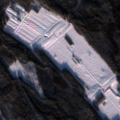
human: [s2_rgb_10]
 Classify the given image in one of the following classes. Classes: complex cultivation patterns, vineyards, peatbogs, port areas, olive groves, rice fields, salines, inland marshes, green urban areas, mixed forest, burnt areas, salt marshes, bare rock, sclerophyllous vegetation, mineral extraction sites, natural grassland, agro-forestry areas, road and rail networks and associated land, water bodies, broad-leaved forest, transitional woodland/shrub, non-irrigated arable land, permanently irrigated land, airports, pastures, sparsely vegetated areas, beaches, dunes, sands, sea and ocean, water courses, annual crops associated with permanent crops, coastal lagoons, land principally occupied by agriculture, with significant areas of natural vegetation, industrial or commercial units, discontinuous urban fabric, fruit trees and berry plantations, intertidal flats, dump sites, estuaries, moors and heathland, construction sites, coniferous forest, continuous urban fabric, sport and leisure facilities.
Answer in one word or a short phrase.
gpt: coniferous forest, mixed forest, peatbogs